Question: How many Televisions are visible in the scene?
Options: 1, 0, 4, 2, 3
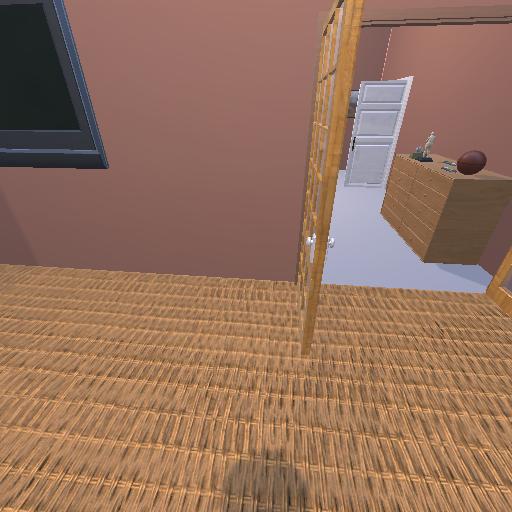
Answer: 1